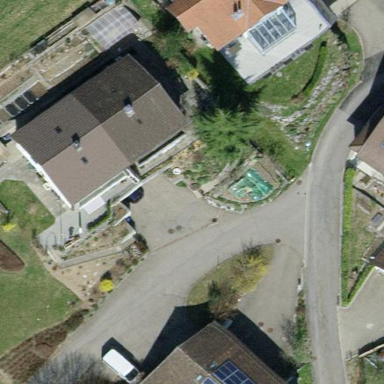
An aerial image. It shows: Semi-detached house with gabled roof.